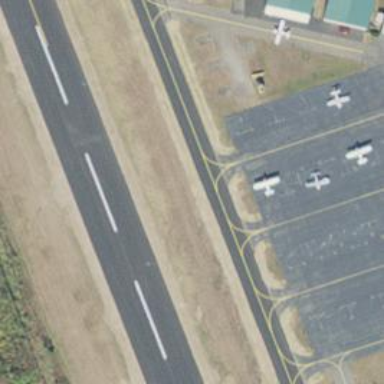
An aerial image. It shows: View of taxiway at the airport.